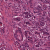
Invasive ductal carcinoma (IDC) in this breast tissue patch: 1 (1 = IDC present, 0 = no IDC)